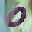
Label: 0